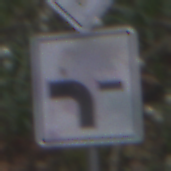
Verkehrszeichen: VerlaufVorfahrtsstrasse6
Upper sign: Vorfahrtsstrasse
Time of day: MorningAfternoon
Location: Outdoor (Nature)
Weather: PartlyCloudy
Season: NotSpecified
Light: Natural